Question: I am writing a program to play videos from the internet in it.
for the user to get the video they have to paste a url in E.G. <URL> dosnt
this is my currunt code

how do i get it to just the v varibale from the url
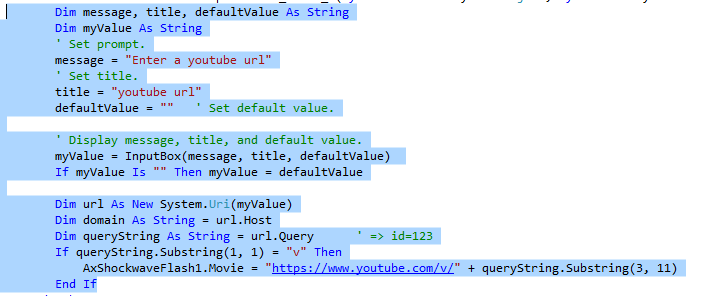
Answer: Just request the parameter v?
'''
Request("v")
'''
or
'''
Request.Querystring("v")
'''
EDIT
If in winforms. You can apply as suggested by @Markus
Try it like this
'''
Dim querystring As String = url.Query
Dim myMatches As MatchCollection
Dim MyRegEx As New Regex("v=+(\w+)")
myMatches = MyRegEx.Matches(querystring)
For Each Row In myMatches
AxShockFlashMovie1.Movie = "https://www.youtube.com/v/" & Row.ToString() & ""
Next
'''
You will also need to include
'''
Imports System.Text.RegularExpressions
'''